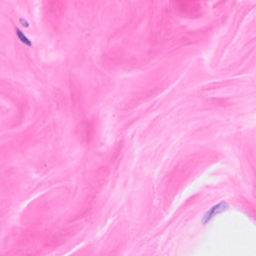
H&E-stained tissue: Breast